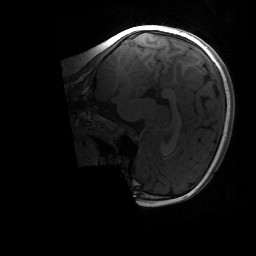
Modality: T1w
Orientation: sagittal
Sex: female
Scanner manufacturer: siemens
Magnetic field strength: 3 T
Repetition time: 1.9 s
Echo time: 0.00243 s